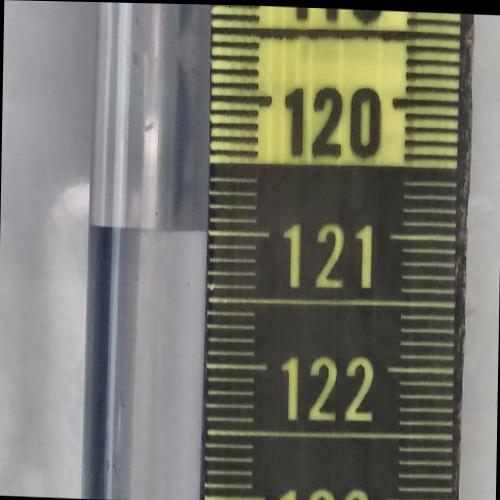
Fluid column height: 121.0 cm